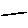
Label: line